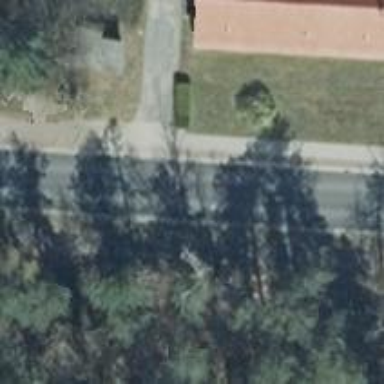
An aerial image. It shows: Secondary road with asphalt surface.